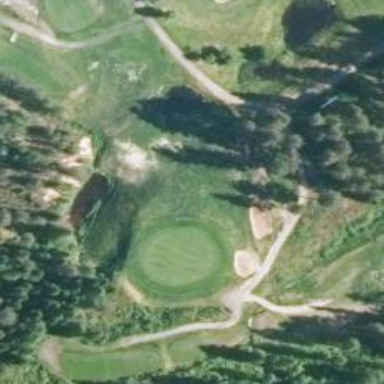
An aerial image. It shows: Golf hole.